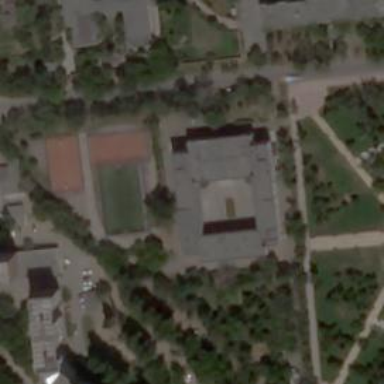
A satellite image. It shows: School.